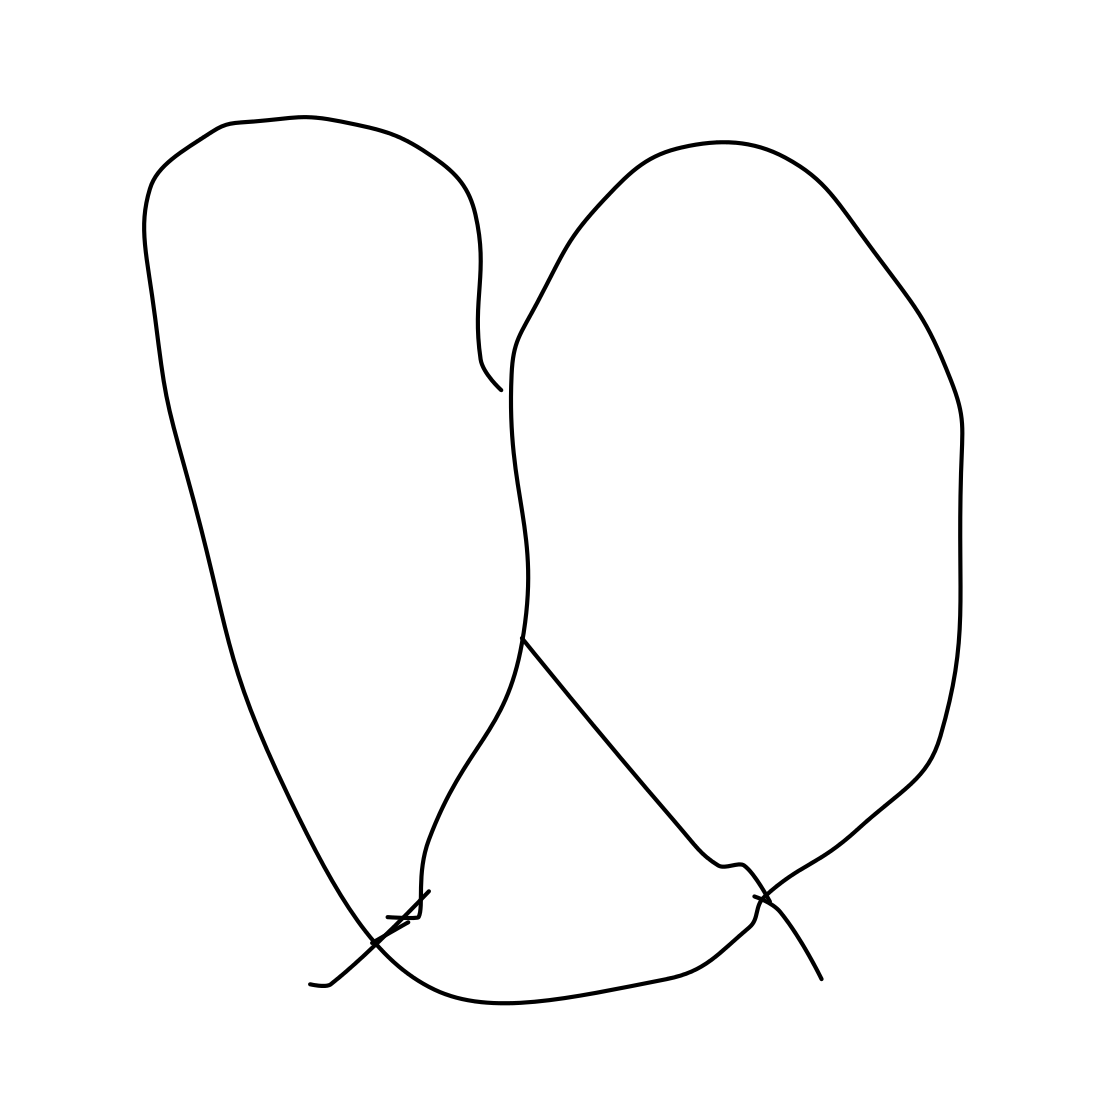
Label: pretzel